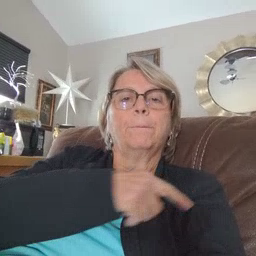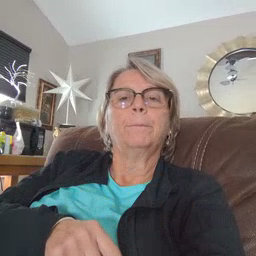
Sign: arm